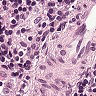
Metastatic tissue present: no